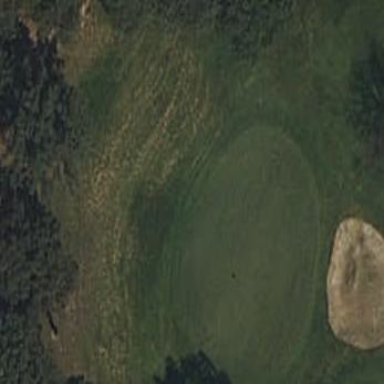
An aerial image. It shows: Golf green.